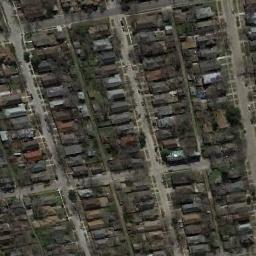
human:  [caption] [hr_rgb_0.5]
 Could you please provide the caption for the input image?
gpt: A dense residential area has lots of houses next to each other while some roads go through the residential area .

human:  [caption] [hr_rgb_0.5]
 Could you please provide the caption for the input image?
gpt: The dense residential is next to the road with many cars .

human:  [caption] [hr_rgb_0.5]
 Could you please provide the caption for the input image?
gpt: There are many roads and neatly arranged houses and trees and many vehicles in densely populated areas .

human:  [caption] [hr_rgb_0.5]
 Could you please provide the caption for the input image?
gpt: There is also a green area in the residential area .

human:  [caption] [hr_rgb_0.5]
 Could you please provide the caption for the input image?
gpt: There are many black and brown buildings arranged neatly on dense residential area .